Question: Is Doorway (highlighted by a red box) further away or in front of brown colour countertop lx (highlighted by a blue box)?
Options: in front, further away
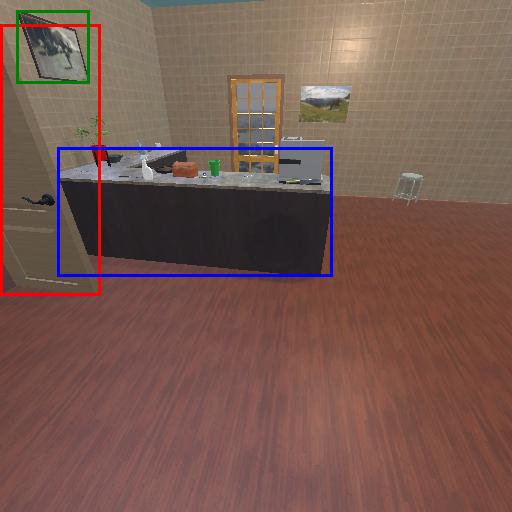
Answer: in front